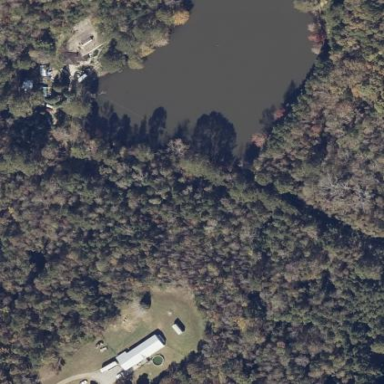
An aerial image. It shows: Pond surrounded by natural water.